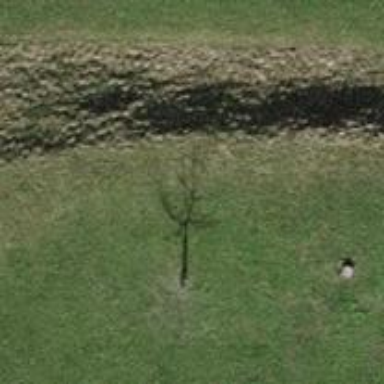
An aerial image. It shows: Single tag "natural: tree."